Field crop: tomato
Growth stage: 2
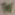
Species: solanum